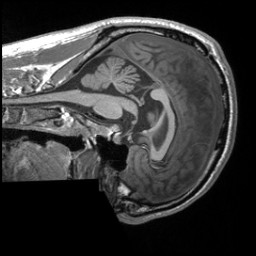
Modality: T1w
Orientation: sagittal
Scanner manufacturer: siemens
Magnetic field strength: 3 T
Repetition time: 2 s
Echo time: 0.0023 s